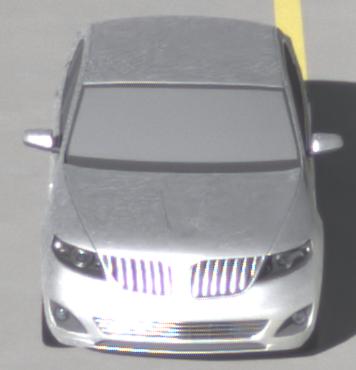
Make: Lincoln
Model: MKS
Detailed model: -
Model produced from: 2008
Model produced until: 2011
Doors: 4
Color: white
Road condition: wet road
Daytime: morning or afternoon
Contrast: high contrast